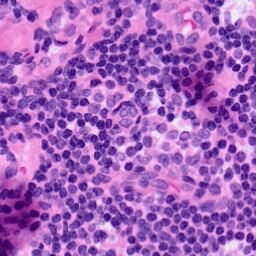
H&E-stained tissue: LymphNode